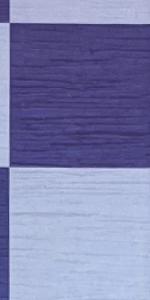
Label: Empty